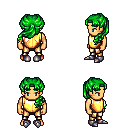
a pixel art fantasy rpg character, male body template, human, tanned skin, gold chest armor, gold greaves, green princess hairstyle, metal boots, four views (front, back, left, right), 2x2 character sprite sheet, small pixel art, hard edges, no anti-aliasing